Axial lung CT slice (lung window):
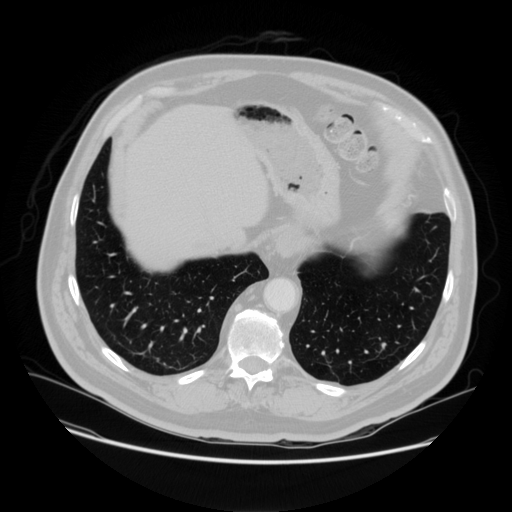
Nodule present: no